Interaction volume radius: 5 \u00c5
Interaction volume height: 10 \u00c5
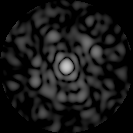
Disorder parameter: 0.8581